Question: I know that at stackoverflow are some topic about static content in Spring Web-Application, but after reading 5 of it and a lots of trying, i still can't saw my content of the page.
I think that I have correct path on my jsp file. My project structure seams like below:

'''
<%@ taglib prefix="c" uri="http://java.sun.com/jsp/jstl/core"%>
<%@ page contentType="text/html; charset=ISO-8859-1"%>
<!DOCTYPE HTML>
<html>
<head>
<link rel="stylesheet" type="text/css" href="<c:url value = '/css/stylesheet.css' />" />
<script type="text/javascript" src="<c:url value = '/js/restful.js' />"></script>
<meta http-equiv="Content-Type" content="text/html; charset=utf-8">
<title>Snore-O-Meter</title>
</head>
<body>
<a href="javascript:HelloWorld()">Hello</a>
</body>
</html>
'''
But I think that is something in default values of web.xml or mvc-dispatcher-servlet.xml:
web.xml
'''
<web-app version="2.4"
xmlns="http://java.sun.com/xml/ns/j2ee" xmlns:xsi="http://www.w3.org/2001/XMLSchema-instance"
xsi:schemaLocation="http://java.sun.com/xml/ns/j2ee
http://java.sun.com/xml/ns/j2ee/web-app_2_4.xsd">
<display-name>Spring MVC Application</display-name>
<servlet>
<servlet-name>mvc-dispatcher</servlet-name>
<servlet-class>org.springframework.web.servlet.DispatcherServlet</servlet-class>
<load-on-startup>1</load-on-startup>
</servlet>
<servlet-mapping>
<servlet-name>mvc-dispatcher</servlet-name>
<url-pattern>/</url-pattern>
</servlet-mapping>
'''
mvc-dispatcher-servlet.xml
'''
<beans xmlns="http://www.springframework.org/schema/beans"
xmlns:context="http://www.springframework.org/schema/context"
xmlns:mvc="http://www.springframework.org/schema/mvc" xmlns:xsi="http://www.w3.org/2001/XMLSchema-instance"
xsi:schemaLocation="
http://www.springframework.org/schema/beans
http://www.springframework.org/schema/beans/spring-beans-3.0.xsd
http://www.springframework.org/schema/context
http://www.springframework.org/schema/context/spring-context-3.0.xsd
http://www.springframework.org/schema/mvc
http://www.springframework.org/schema/mvc/spring-mvc-3.0.xsd">
<context:component-scan base-package="com.springapp.mvc"/>
<mvc:annotation-driven />
<bean class="org.springframework.web.servlet.view.InternalResourceViewResolver">
<property name="prefix">
<value>/</value>
</property>
<property name="suffix">
<value>.jsp</value>
</property>
</bean>
</beans>
'''
Thank You for any help, I know that is my ignorance of topic, but I had 2 books about Spring and I can't find any useful information about this topic, and I really need working real application to learn spring and creation web-application.
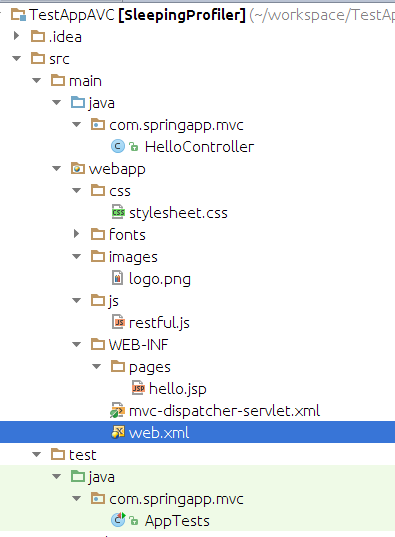
Answer: Put your all your resource folders (css, js, fonts, images, etc.) under a common 'resources' folder. Then add a resource handler
'''
<mvc:resources mapping="/resources/**" location="/resources/" />
'''
You can then change your mapping to, for example
'''
<script type="text/javascript" src="<c:url value = '/resources/js/restful.js' />"></script>
'''